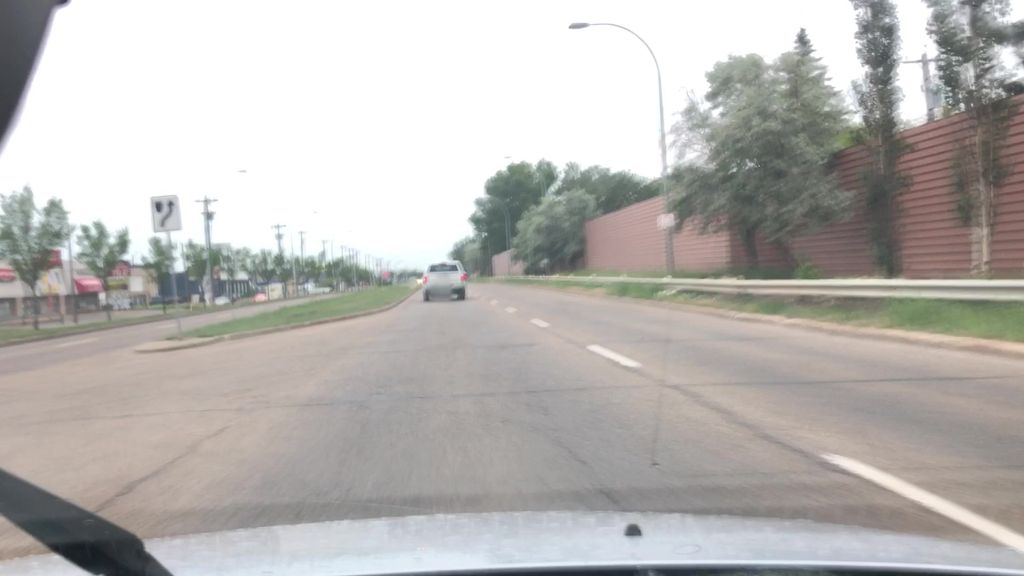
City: edmonton